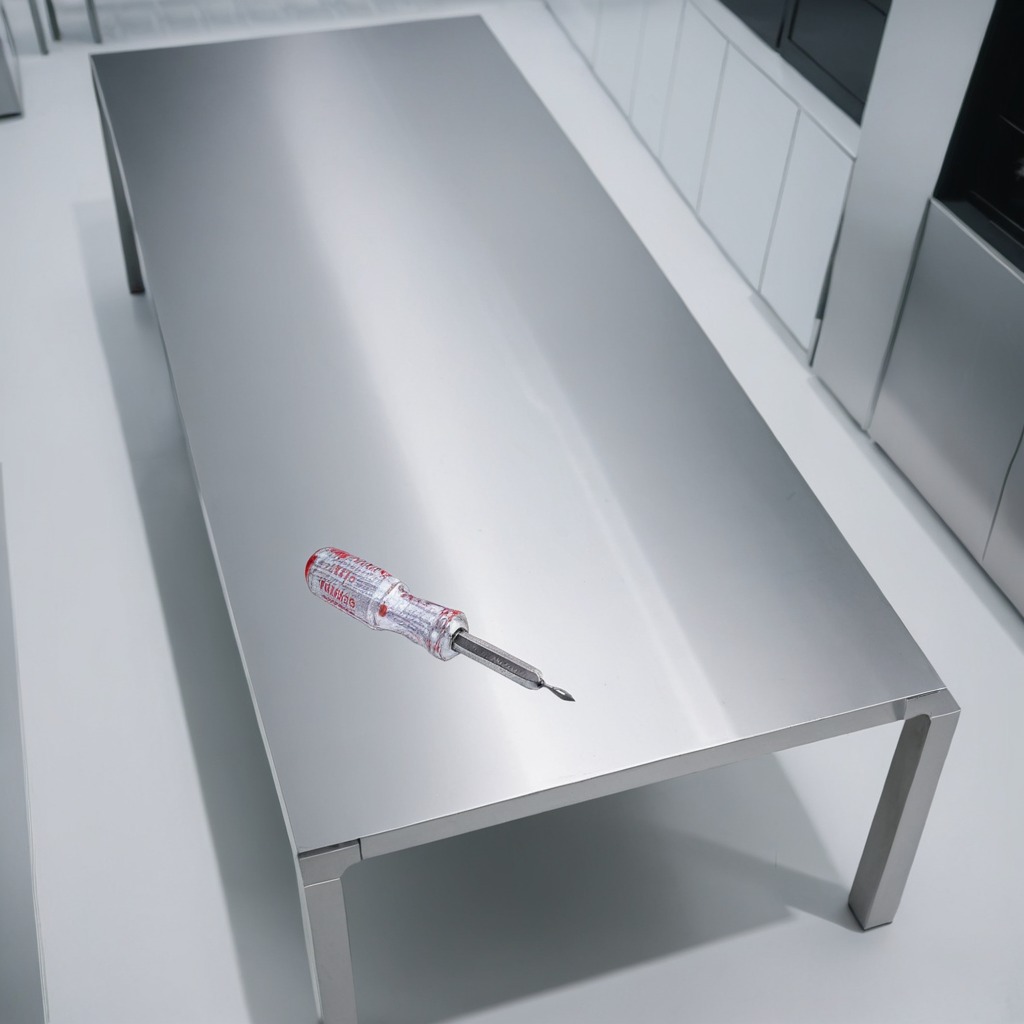
A screwdriver is lying on the stainless steel table.